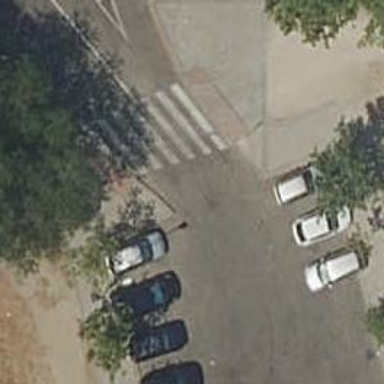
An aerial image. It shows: Parking aisle designated as service road.